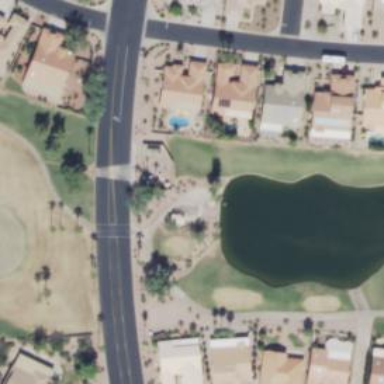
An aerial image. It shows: Service road designated as golf cart path.